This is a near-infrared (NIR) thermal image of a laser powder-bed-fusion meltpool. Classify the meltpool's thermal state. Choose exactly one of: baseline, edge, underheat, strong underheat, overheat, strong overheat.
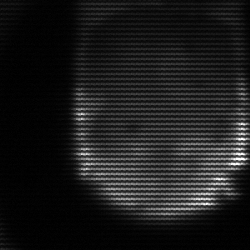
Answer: strong underheat